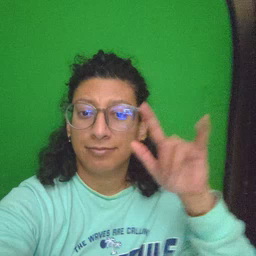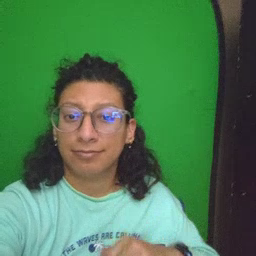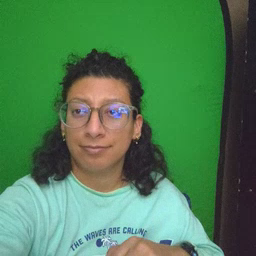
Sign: boy